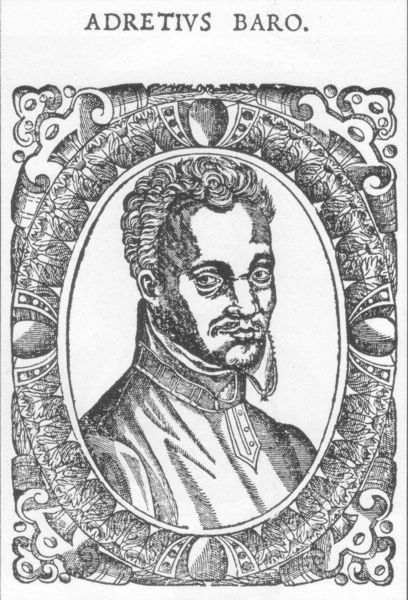
Titel: Bildnis des Francois Des Adrets, des Beaumont, baron
Institution: (Seriendruck)
Schlagwörter: blätter, kopf, mann, haar, nase, ohr, ohrring, profil, blick, muster, ornament, bart, jung, architekturrahmen, gesicht, kragen, mensch, rahmen, bildnis, portrait, porträt, gewand, mantel, locken, renaissance, oval, rund, grafik, könig, kartusche, krawatte, büste, floral, ornamente, verzierung, name, medaillon, druck, holzstich, radierung, stich, titel, uniform, beschriftung, nickelbrille, junger mann, krieger, blattwerk, adliger, mandel, kupferstich, rahemn, baart, bartlos, vignette, bidnis, mund nase, baro, adretius baro, augen stirn, haare loclen, 19. jahrhundert, adretius